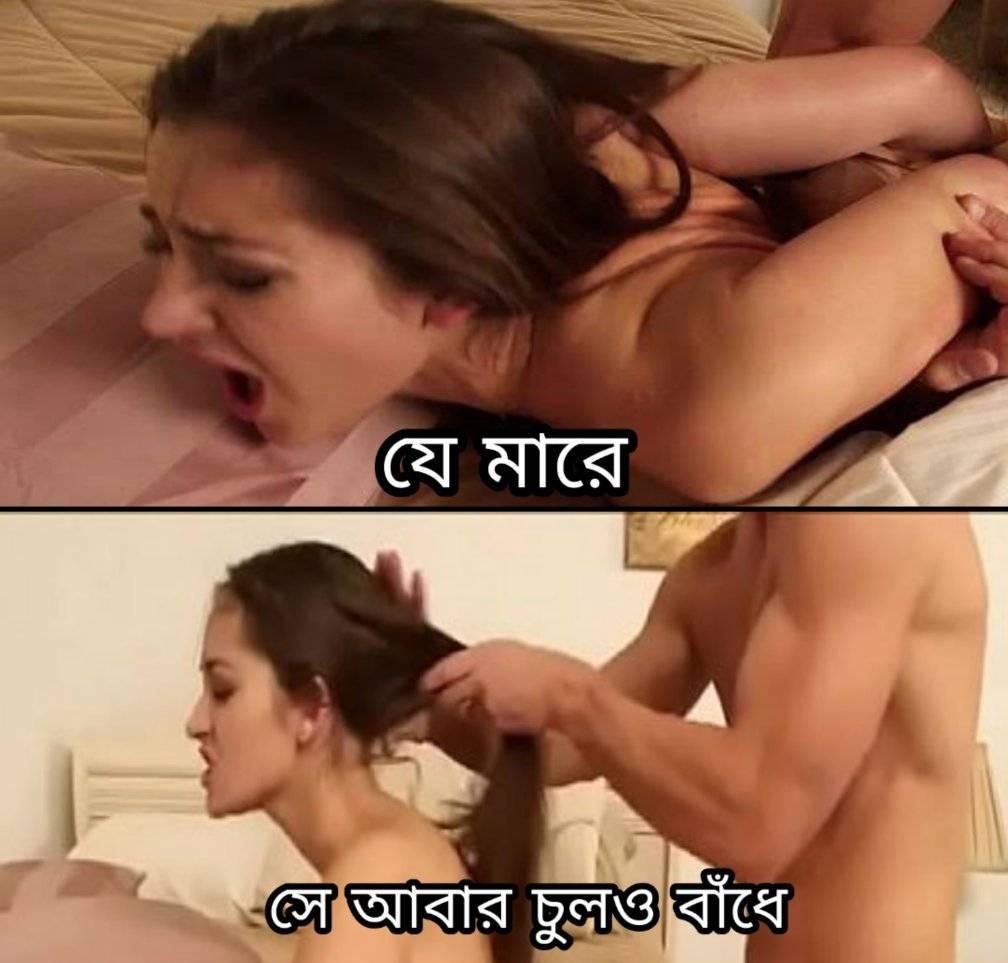
Caption: যে মারে     সে আবার চুলও বাঁধে
Label: hate